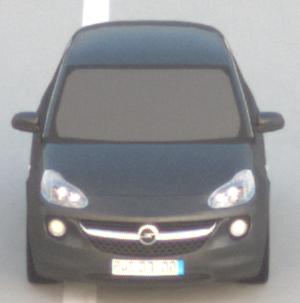
Make: Opel
Model: ADAM 1.2
Detailed model: ADAM
Model produced from: 2013/01
Model produced until: 2014/11
Doors: 3
Color: gray
Road condition: dry road
Daytime: sunrise or sunset
Contrast: medium contrast